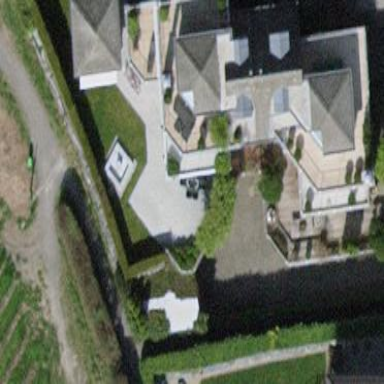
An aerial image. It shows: Semi-detached house.